Field crop: maize
Growth stage: 2
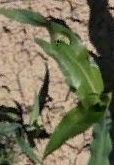
Species: maize